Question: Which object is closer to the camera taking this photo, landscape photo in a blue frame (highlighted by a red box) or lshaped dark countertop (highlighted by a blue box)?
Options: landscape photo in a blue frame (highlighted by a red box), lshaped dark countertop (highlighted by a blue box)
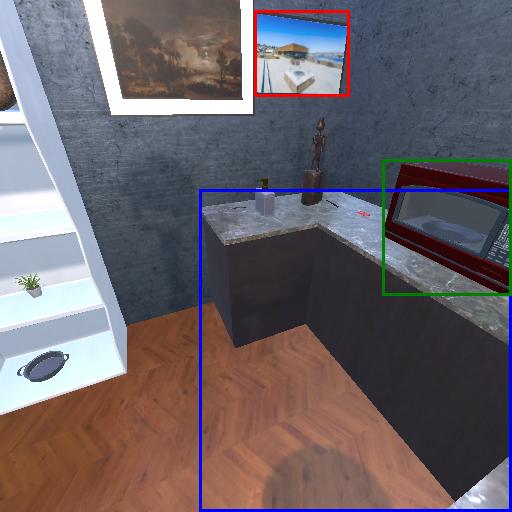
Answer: landscape photo in a blue frame (highlighted by a red box)